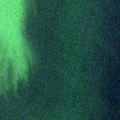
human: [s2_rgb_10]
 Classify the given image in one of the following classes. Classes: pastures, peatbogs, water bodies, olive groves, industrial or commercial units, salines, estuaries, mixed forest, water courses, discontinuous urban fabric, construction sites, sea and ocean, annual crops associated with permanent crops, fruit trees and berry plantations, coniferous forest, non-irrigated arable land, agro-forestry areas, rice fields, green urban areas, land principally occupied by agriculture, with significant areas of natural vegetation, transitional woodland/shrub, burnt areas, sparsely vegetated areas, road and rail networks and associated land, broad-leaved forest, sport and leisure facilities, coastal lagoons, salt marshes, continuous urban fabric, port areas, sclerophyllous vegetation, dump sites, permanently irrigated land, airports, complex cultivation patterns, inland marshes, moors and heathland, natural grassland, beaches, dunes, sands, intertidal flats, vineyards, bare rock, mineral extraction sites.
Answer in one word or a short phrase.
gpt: coastal lagoons